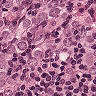
Metastatic tissue present: yes